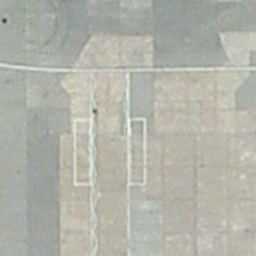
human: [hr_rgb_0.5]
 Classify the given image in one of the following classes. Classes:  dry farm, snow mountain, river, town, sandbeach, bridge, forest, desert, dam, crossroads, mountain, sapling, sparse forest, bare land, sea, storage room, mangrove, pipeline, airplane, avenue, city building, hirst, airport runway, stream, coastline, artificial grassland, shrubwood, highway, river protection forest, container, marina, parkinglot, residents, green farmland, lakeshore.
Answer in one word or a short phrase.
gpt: airport runway